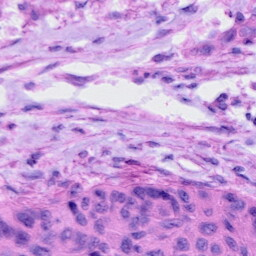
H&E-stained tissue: Cervix